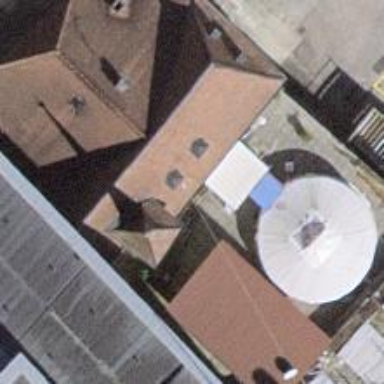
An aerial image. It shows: Restaurant.